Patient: sex F, age 66
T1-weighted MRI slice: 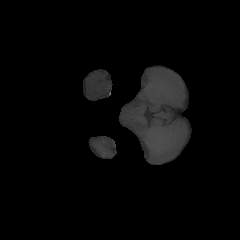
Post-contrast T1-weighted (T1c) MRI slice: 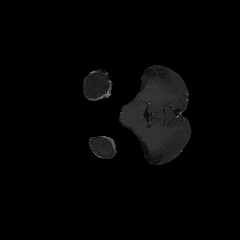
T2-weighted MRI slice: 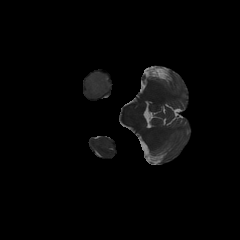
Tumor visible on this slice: yes
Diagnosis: Astrocytoma, IDH-wildtype
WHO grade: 2